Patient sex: M
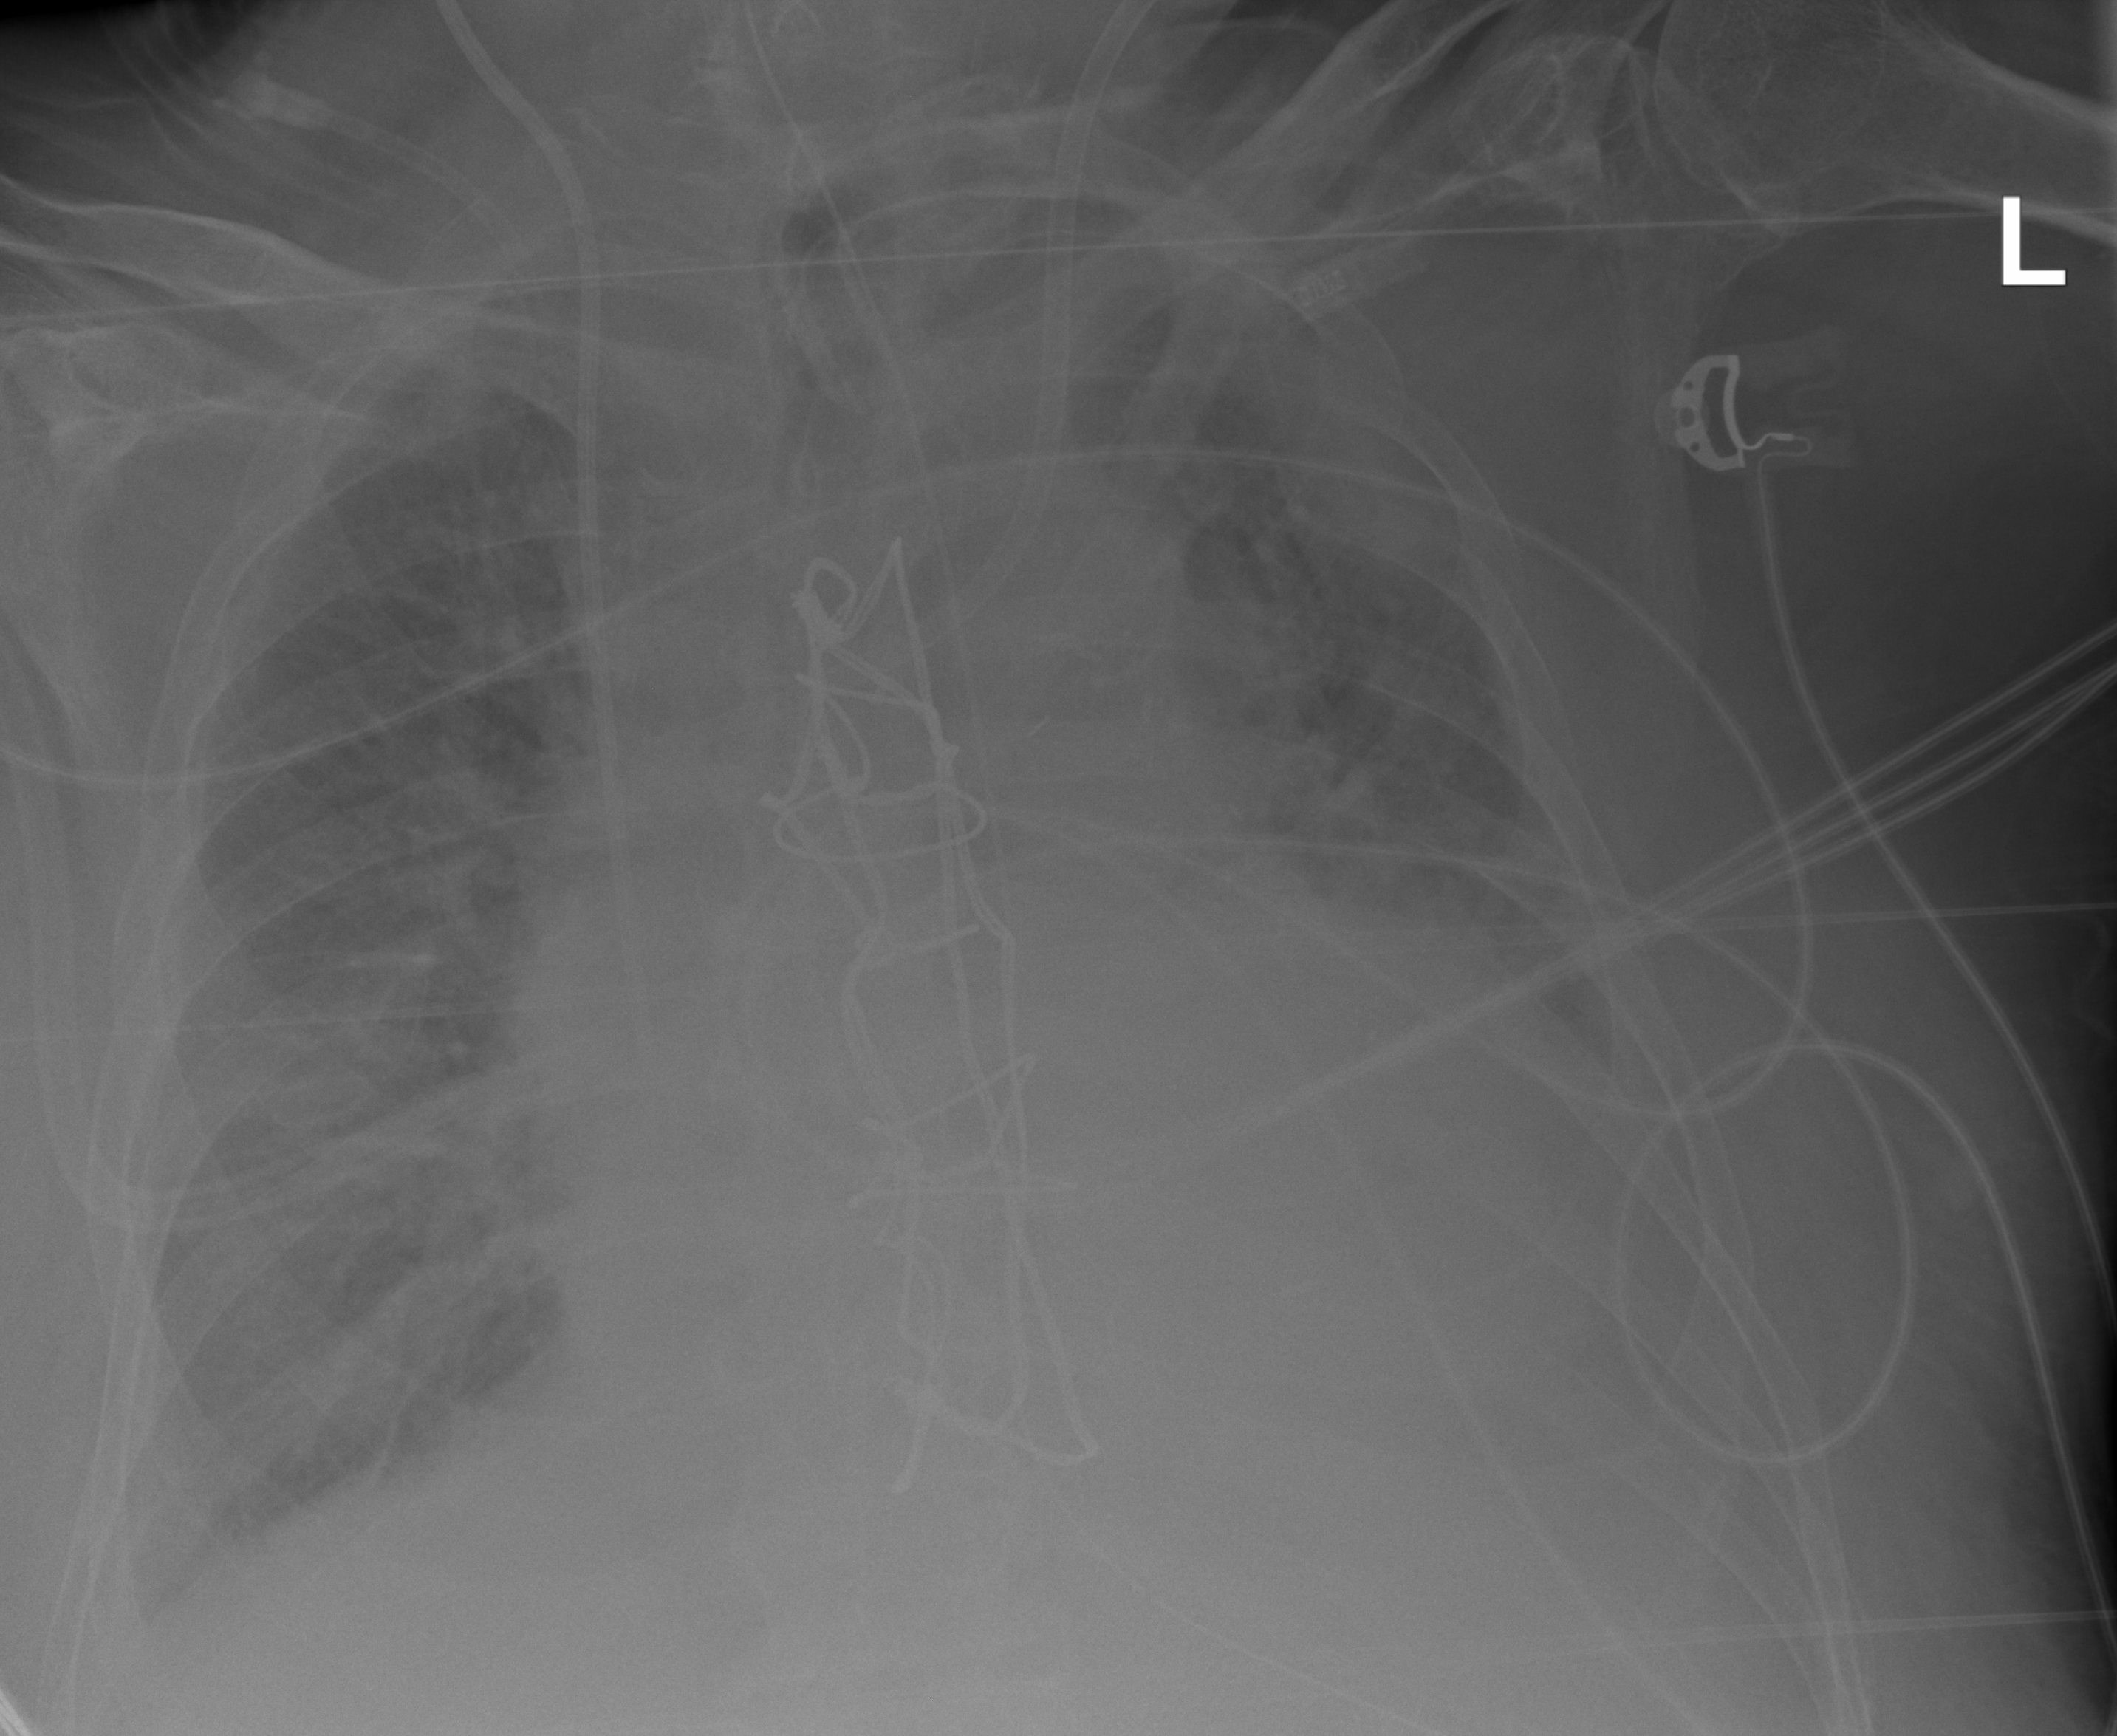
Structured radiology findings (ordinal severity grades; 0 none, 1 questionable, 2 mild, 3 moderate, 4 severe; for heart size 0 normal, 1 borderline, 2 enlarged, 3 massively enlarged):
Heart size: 2
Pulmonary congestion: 2
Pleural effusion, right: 1
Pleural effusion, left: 2
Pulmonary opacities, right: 2
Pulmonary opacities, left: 2
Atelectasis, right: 2
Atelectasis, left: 2